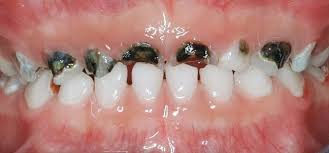
Condition: Caries